This grayscale image was formed by reshaping a rotor test-rig vibration snapshot into a 2-D grid. Diagnose the rotating machine from this image, choosing from: normal, misalignment, unbalance, looseness.
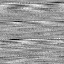
Answer: looseness